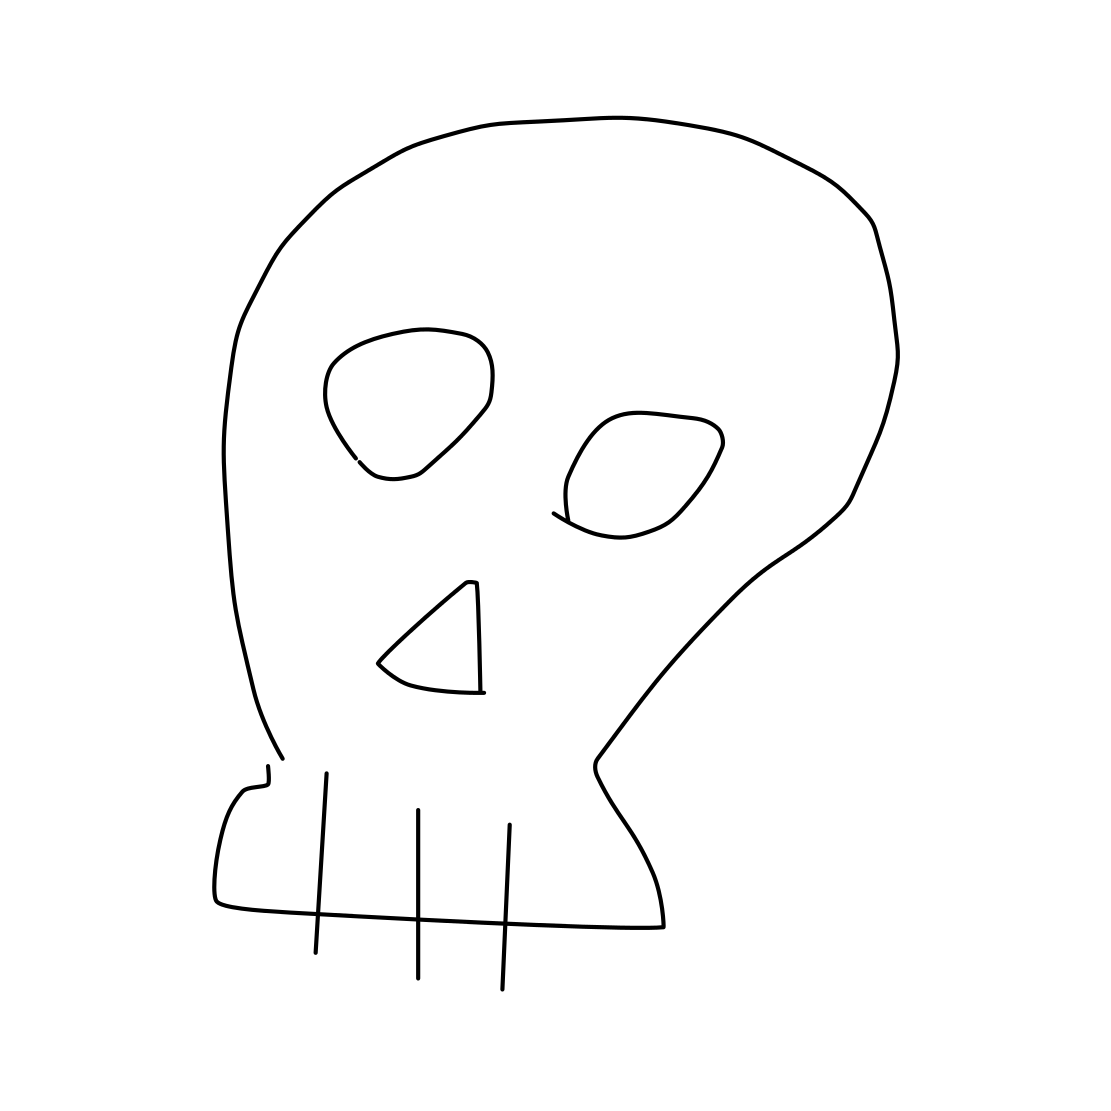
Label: skull